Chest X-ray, PA view. Patient: 43 years old, sex F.
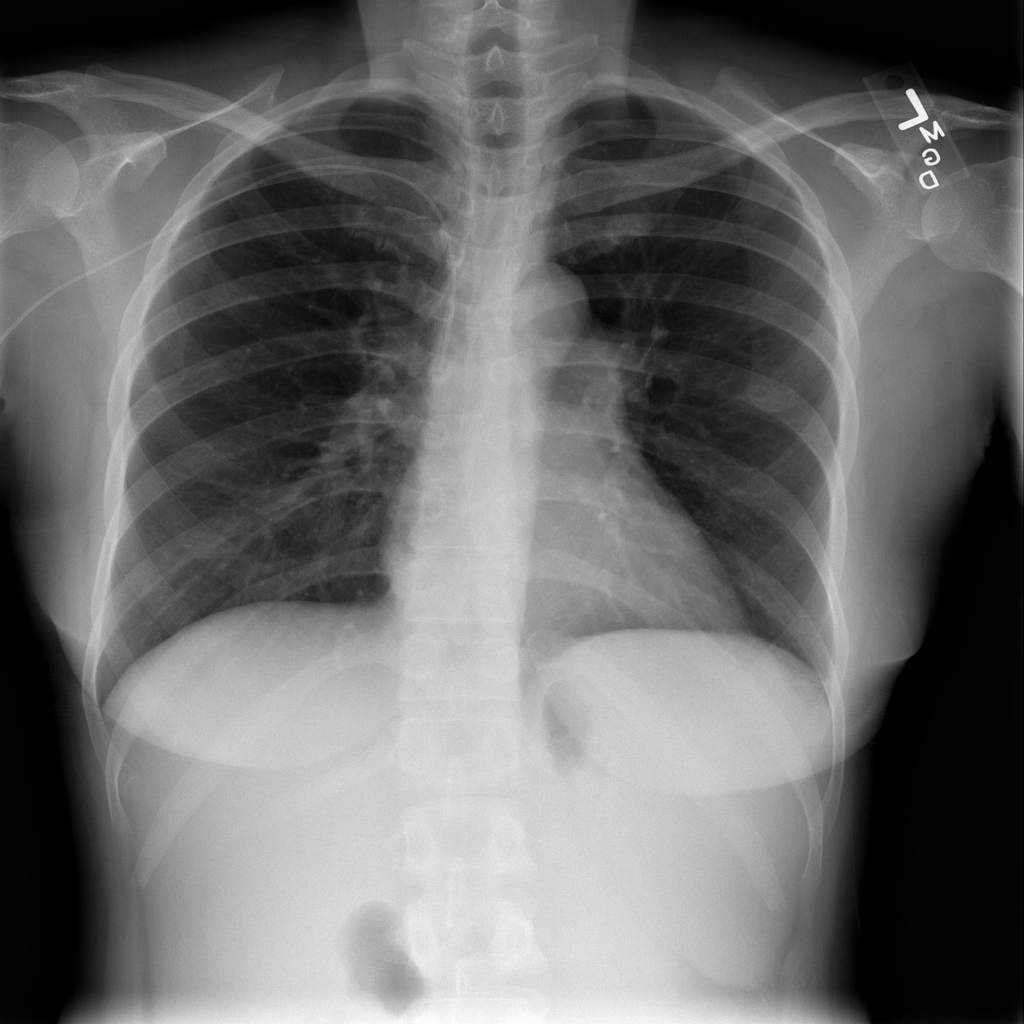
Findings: No Finding